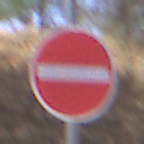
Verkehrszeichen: VerbotDerEinfahrt
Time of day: Midday
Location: Outdoor (RoadRail)
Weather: Clear
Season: NotSpecified
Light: Natural